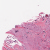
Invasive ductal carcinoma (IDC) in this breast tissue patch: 0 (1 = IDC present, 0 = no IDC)